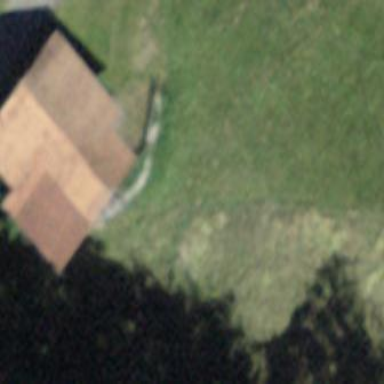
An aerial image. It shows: Barn.